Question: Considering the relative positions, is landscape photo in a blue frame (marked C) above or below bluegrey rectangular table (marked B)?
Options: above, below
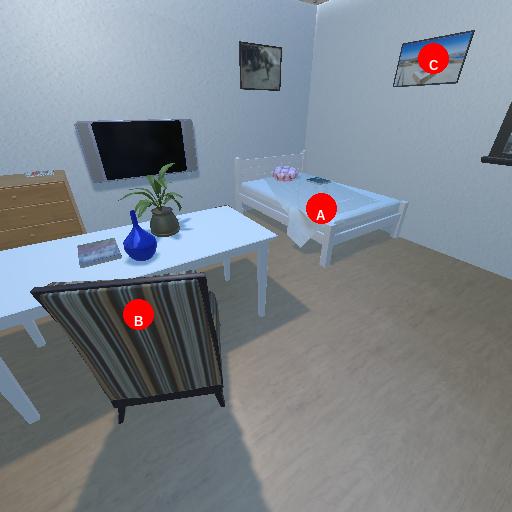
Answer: above